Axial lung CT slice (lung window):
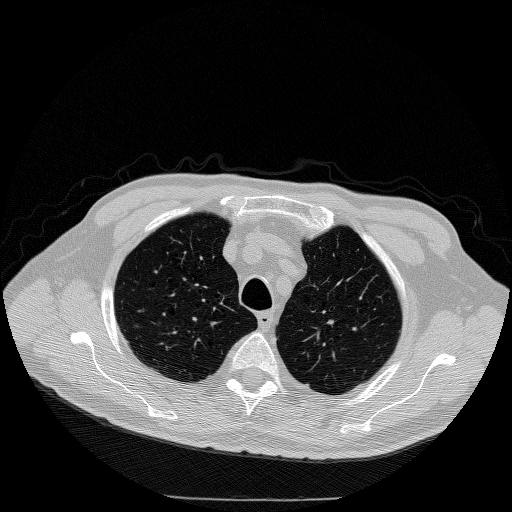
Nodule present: no